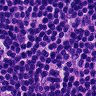
Metastatic tissue present: no